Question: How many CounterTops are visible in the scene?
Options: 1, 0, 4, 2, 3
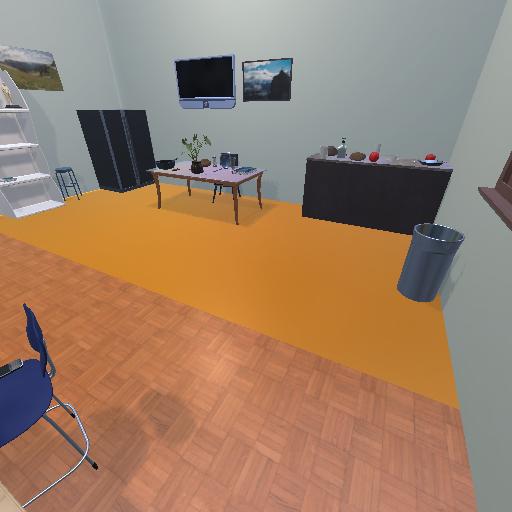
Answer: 1